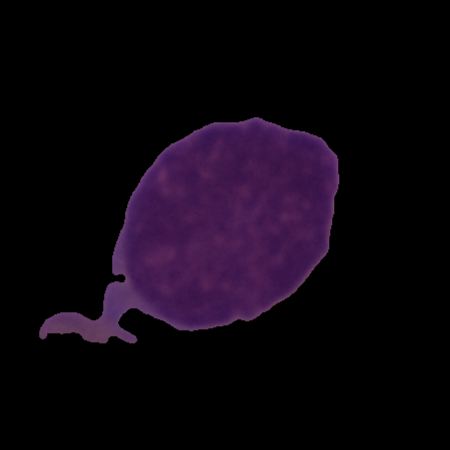
Label: cancer